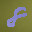
Label: 8